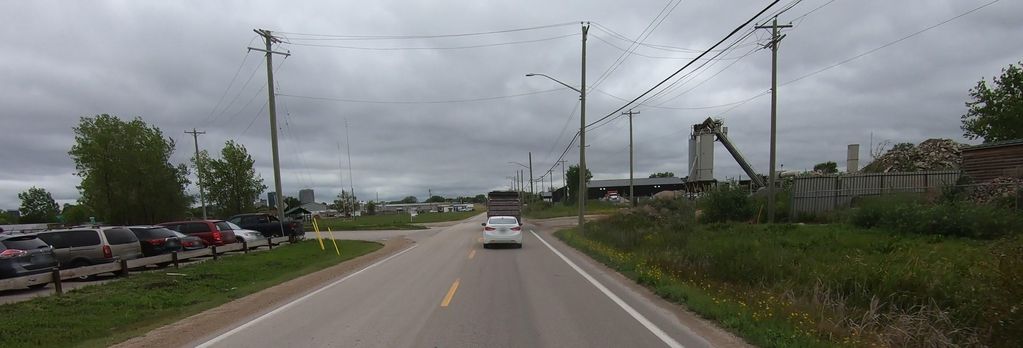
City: winnipeg